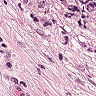
Metastatic tissue present: yes